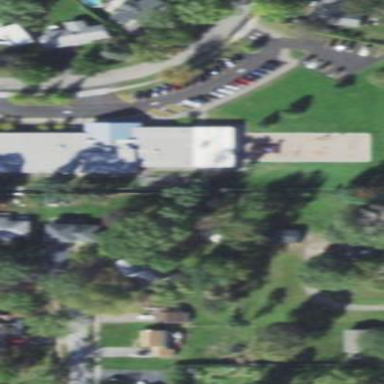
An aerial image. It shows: School.